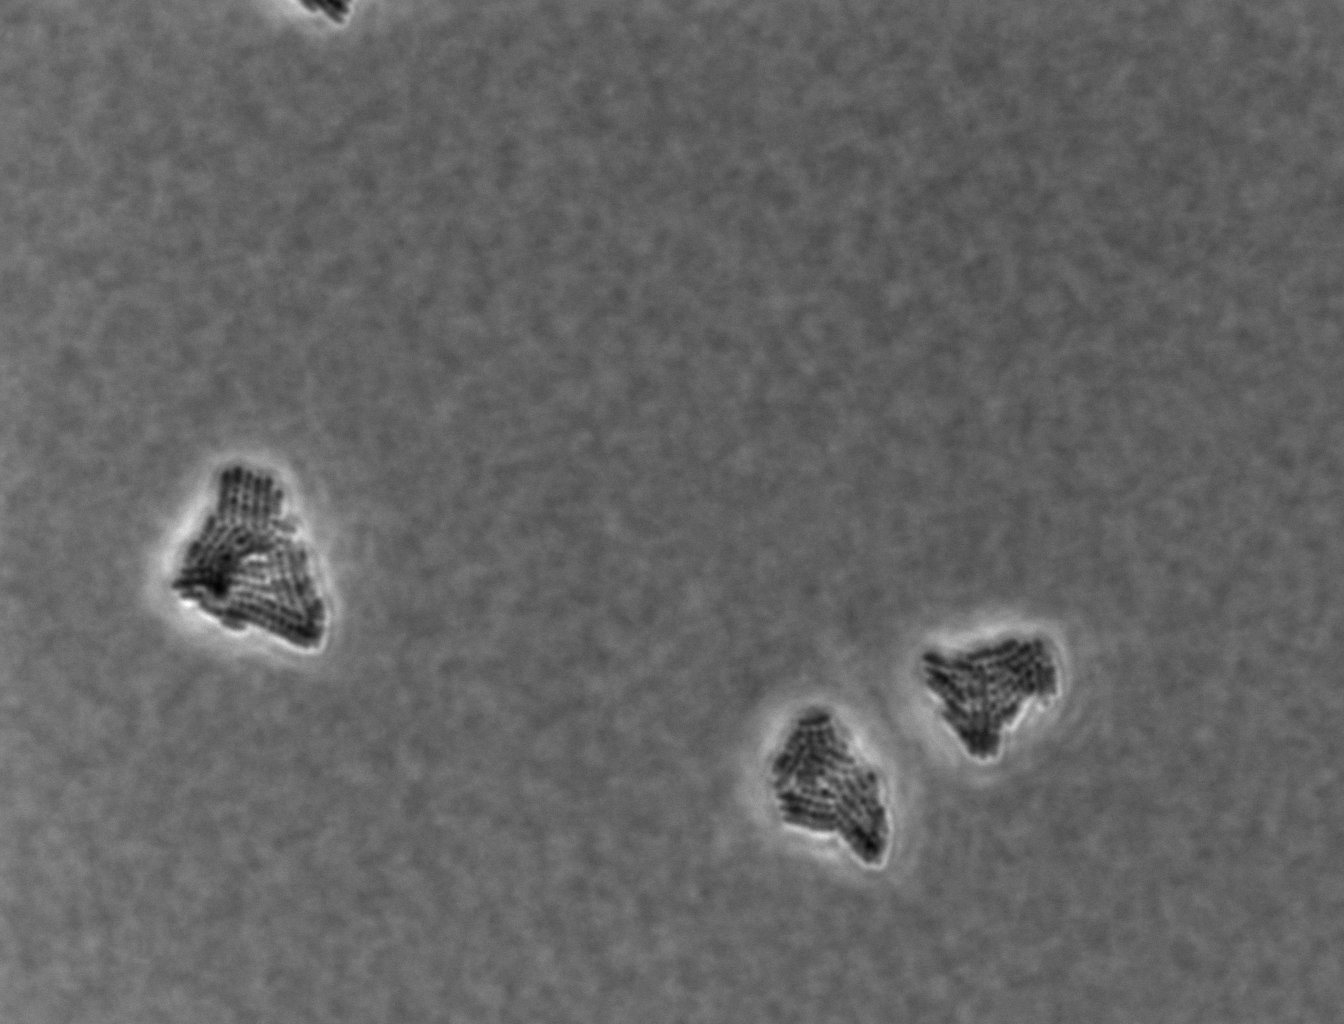
Defocused phase contrast microscopy, 60x objective, 3 h incubation